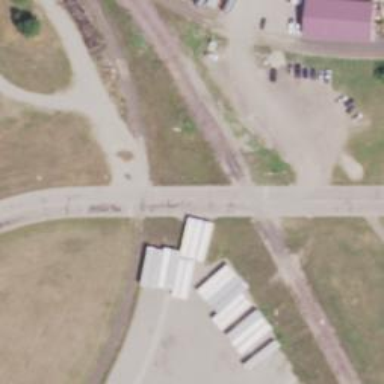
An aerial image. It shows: Railway level crossing.